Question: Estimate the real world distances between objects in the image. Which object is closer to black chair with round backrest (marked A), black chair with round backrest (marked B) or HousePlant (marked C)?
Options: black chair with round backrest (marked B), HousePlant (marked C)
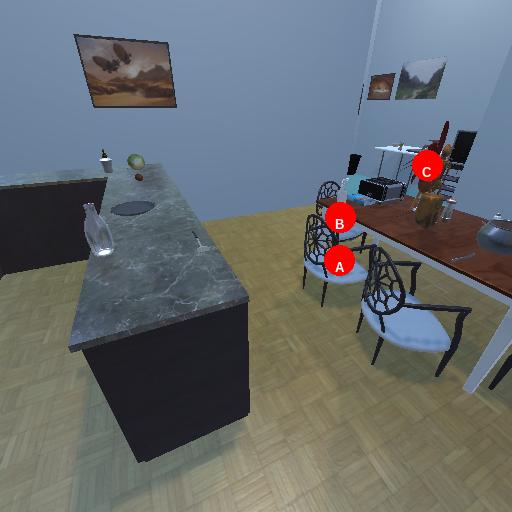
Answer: black chair with round backrest (marked B)